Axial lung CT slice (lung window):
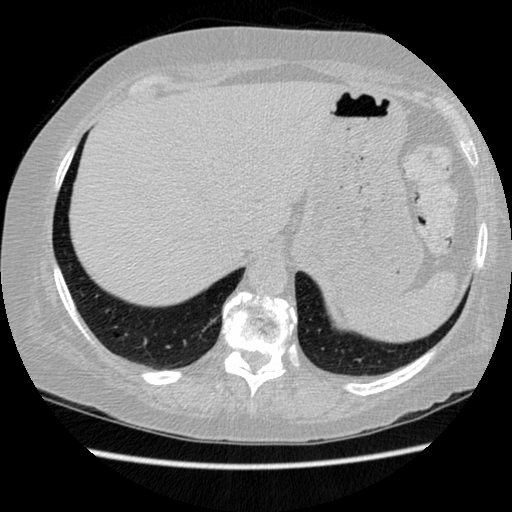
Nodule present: no